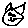
Label: cat